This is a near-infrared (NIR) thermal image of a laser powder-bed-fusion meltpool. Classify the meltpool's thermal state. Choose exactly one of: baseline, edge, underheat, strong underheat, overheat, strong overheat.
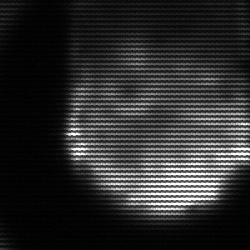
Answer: edge